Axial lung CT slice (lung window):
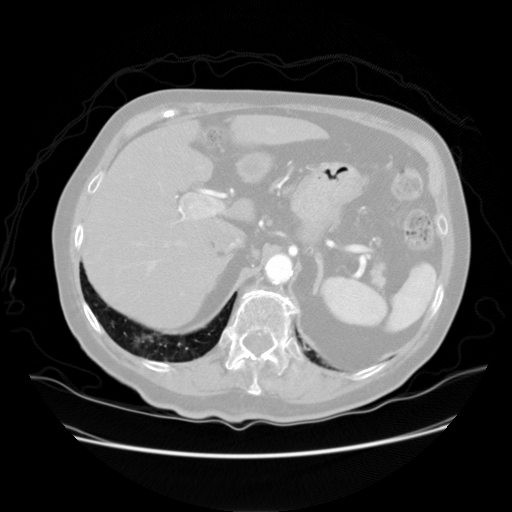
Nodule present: no